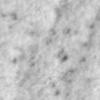
Label: no_change